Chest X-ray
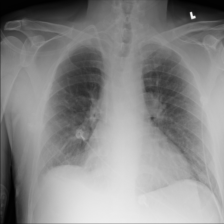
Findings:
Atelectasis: negative
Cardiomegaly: negative
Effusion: negative
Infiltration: negative
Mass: negative
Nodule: negative
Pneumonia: negative
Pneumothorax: negative
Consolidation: negative
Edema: negative
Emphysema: negative
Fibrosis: negative
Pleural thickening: negative
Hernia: negative